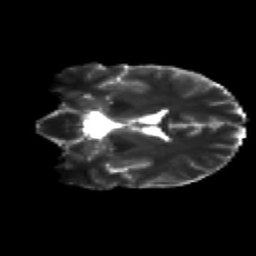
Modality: T2w
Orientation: coronal
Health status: healthy
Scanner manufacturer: siemens
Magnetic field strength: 3 T
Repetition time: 12 s
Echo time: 0.092 s